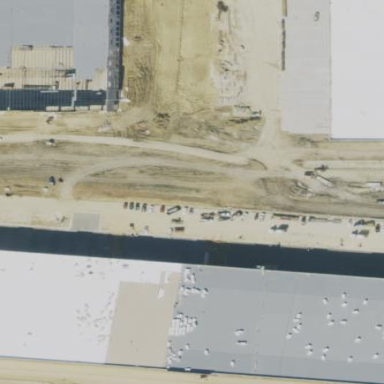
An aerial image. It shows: Industrial building.